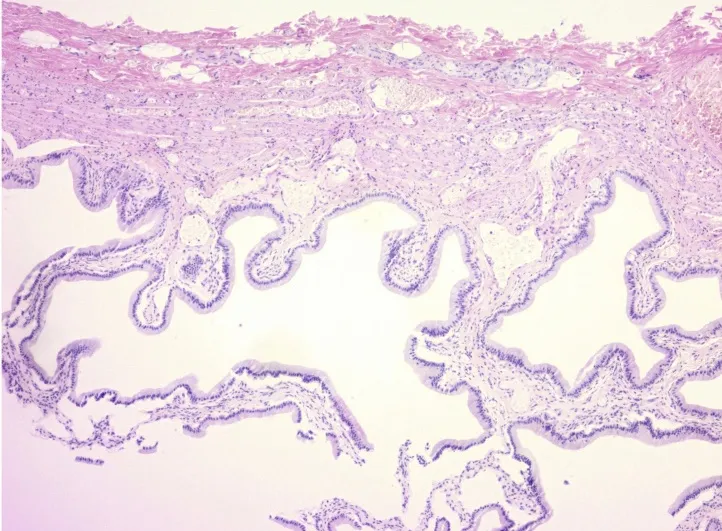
Gallbladder Wall at 40x without visible inflammation or wall thickening.
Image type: pathology (h&e)